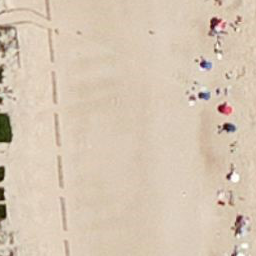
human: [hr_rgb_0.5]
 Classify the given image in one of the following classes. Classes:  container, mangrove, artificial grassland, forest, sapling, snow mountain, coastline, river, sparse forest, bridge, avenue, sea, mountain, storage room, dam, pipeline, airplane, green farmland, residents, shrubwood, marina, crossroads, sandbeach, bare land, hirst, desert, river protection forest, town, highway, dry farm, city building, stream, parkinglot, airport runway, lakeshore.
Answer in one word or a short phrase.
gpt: sandbeach